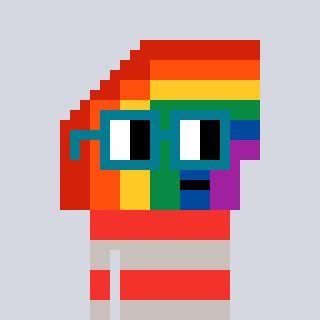
a pixel art character with square dark green glasses, a rainbow-shaped head and a foggrey-colored body on a cool background